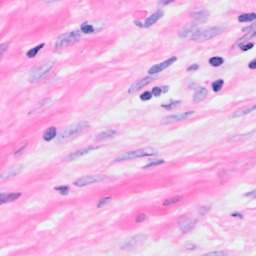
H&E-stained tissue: Breast